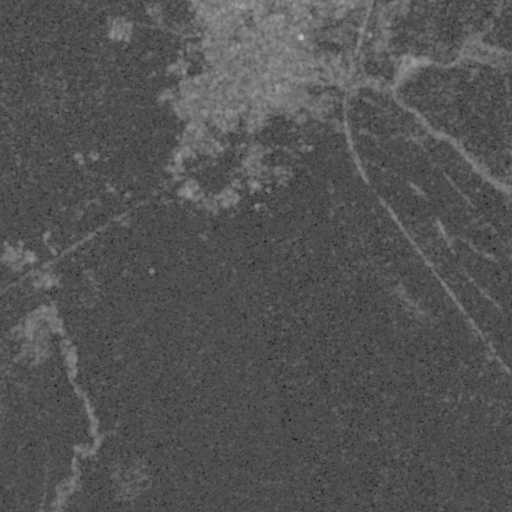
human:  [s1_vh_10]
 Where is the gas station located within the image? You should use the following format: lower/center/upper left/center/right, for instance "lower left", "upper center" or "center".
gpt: The gas station is located in the upper right of the image.
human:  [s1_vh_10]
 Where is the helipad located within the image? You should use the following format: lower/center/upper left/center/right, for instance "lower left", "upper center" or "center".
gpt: The helipad is located in the center of the image.
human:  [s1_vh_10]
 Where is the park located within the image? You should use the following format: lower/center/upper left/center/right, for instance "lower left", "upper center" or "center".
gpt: The park is located in the upper center of the image.
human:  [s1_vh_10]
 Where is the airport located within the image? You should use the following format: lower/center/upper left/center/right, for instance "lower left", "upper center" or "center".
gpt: There is no airport in the image.

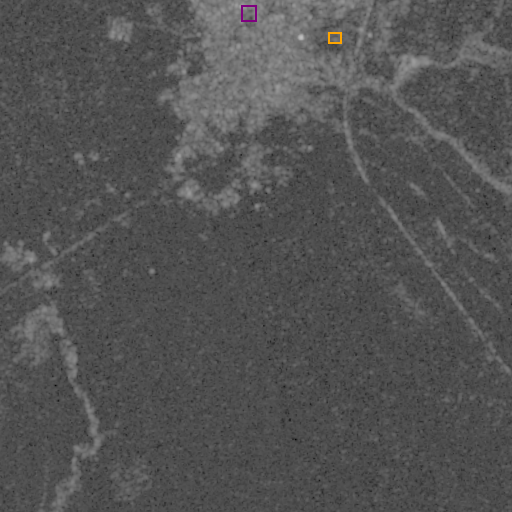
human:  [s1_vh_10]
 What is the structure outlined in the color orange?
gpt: The structure outlined in orange is a gas station.
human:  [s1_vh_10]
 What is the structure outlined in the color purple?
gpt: The structure outlined in purple is a park.
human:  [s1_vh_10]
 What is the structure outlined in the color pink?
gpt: There is no pink outline.